Question: weird issue. I have passenger installed on an Apache 2 server, and trying to get a Rails application running. First time deploying a rails application, so not really sure what's going on.
Passenger gives me this error:

But the problem is that 1.9.2-p136 isn't even installed on my system. I removed all ruby versions and completely reinstalled ruby with 1.9.3-p448. (I also have 2.0.0 but I default to 1.9.3)
Not seeing how passenger is even recognizing that I am running a build of ruby that doesnt exist on my system.
I'm hoping this is my last obstacle to getting this started. I have dealt with about every issue that I could have trying to get this damn rails app up. I'll tell you, they make up for how easy it is to develop with by making it impossible to deploy.
Thanks all!
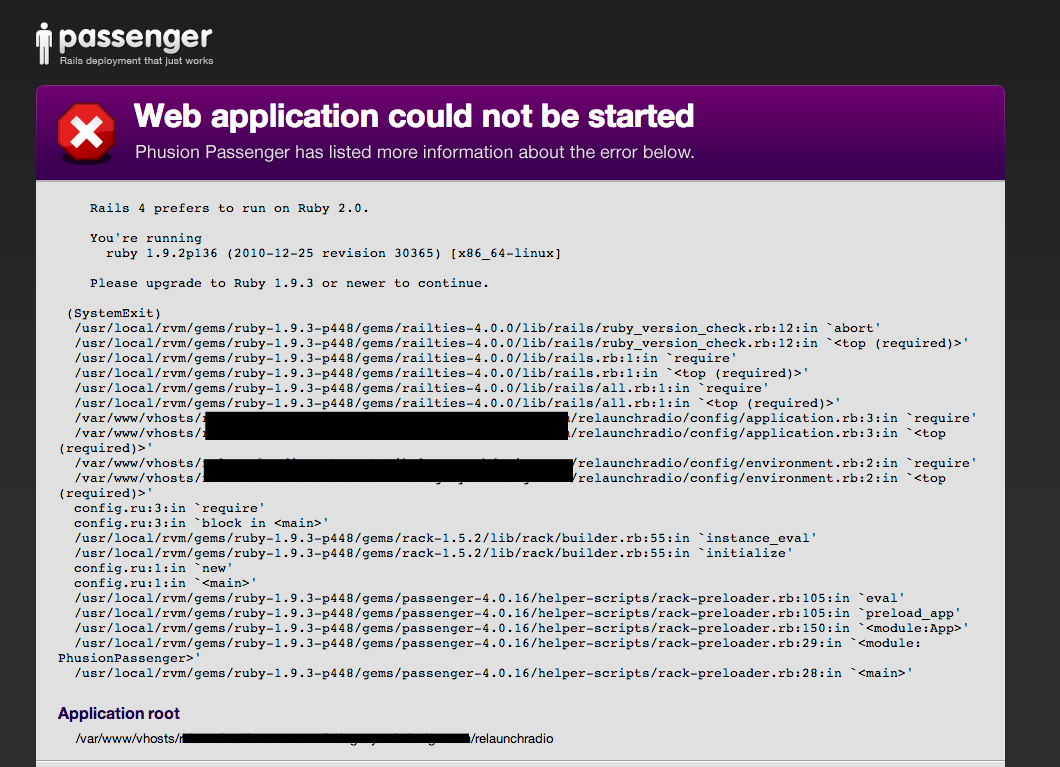
Answer: 1.9.2 is probably the system ruby (or was, at some point). Now, how in the heck Passenger is running on that while simultaneously using gems from an rvm install of 1.9.3...
Anyway, check your Passenger config. Make sure the 'PassengerDefaultRuby' (if present) and 'PassengerRuby' directives are pointing to the correct version; Passenger often gets confused by varying PATHs, and this is especially true with rvm where you may be running a different version in your user shell session than system tools will find on their own.
There's a reason people like solutions like Unicorn, Puma, and Rainbows. ;) Passenger, once you get it compiled and configured, is pretty much fire and forget, but getting to that point can be painful.